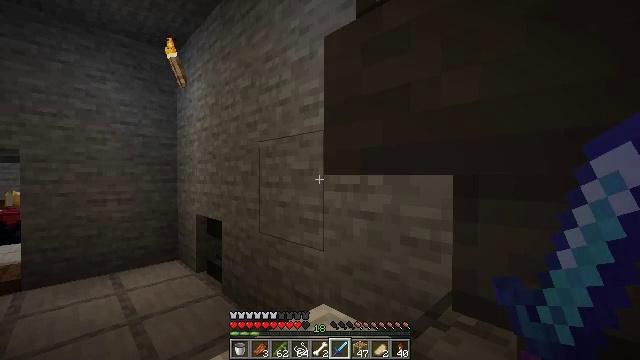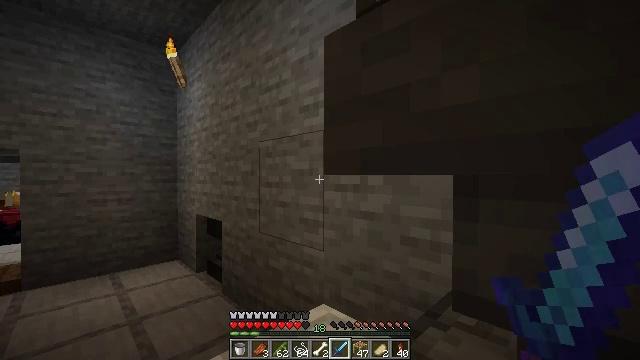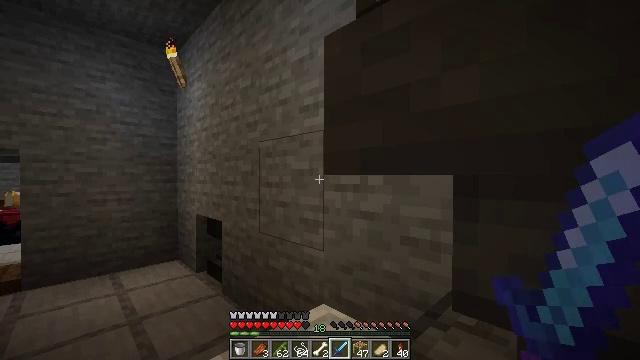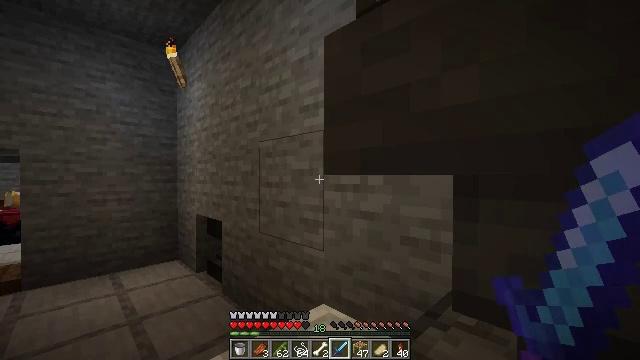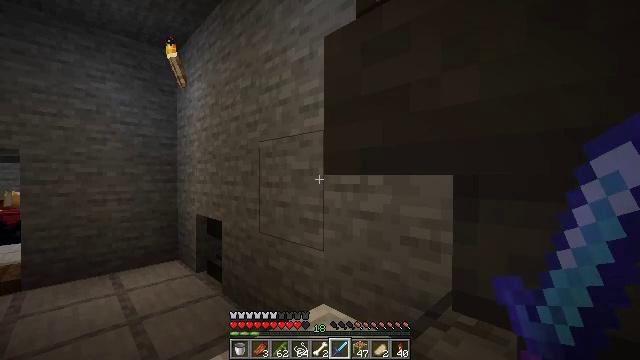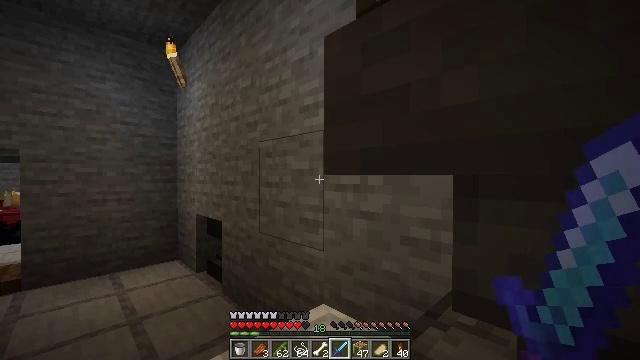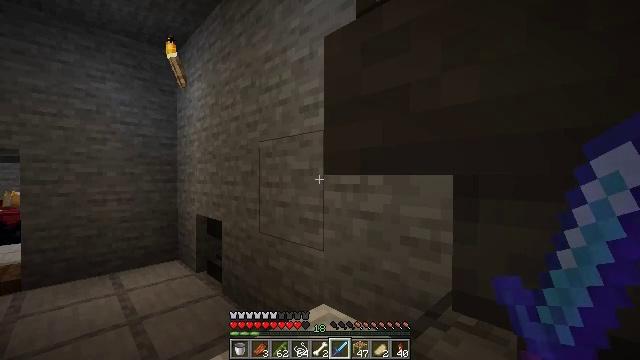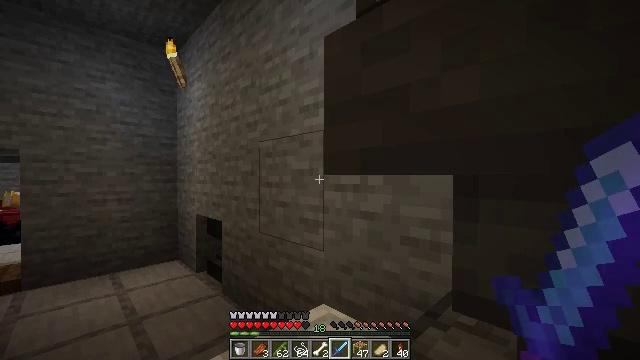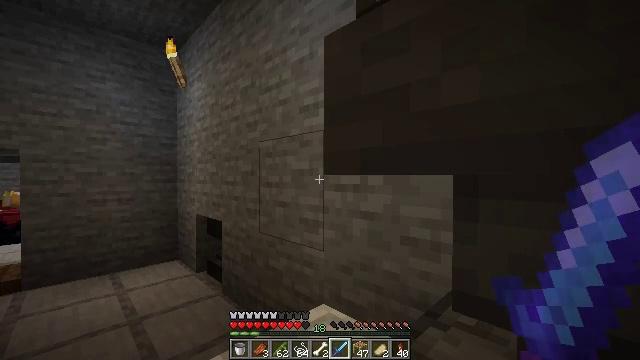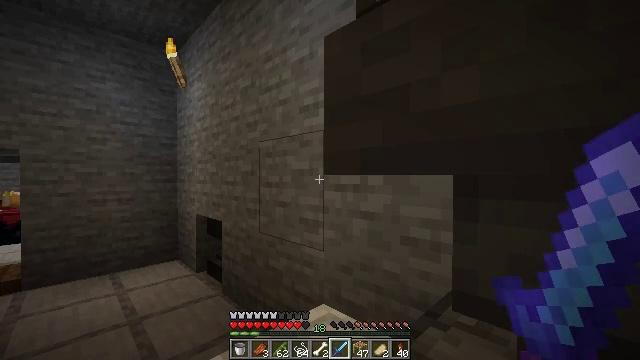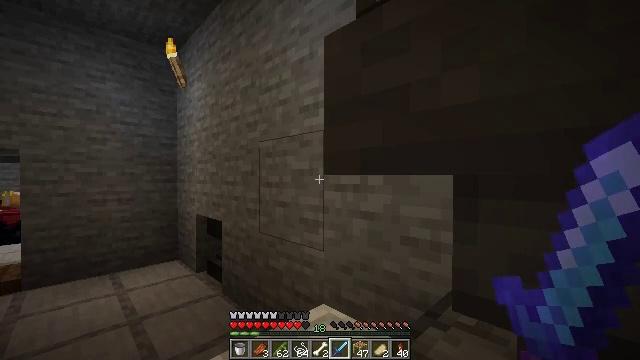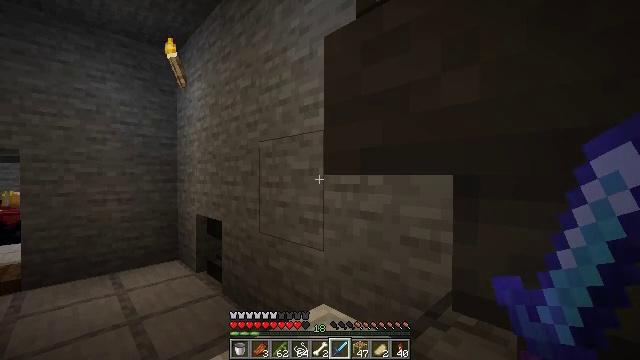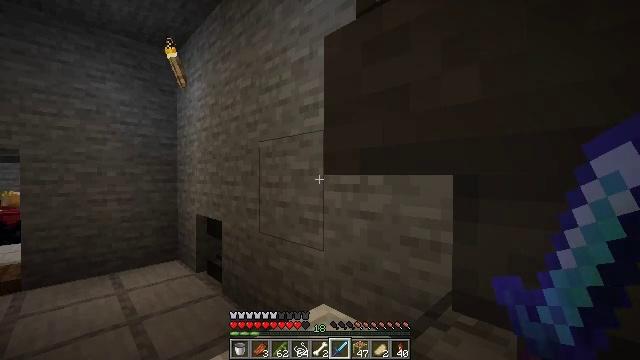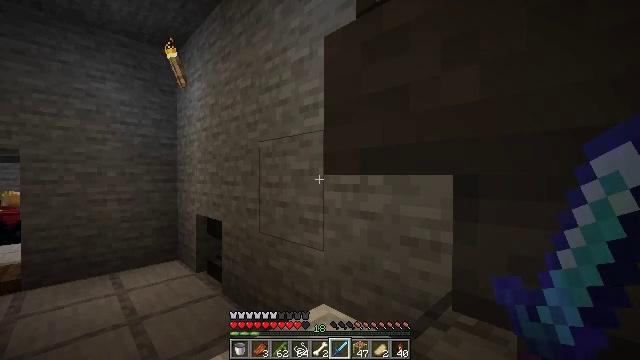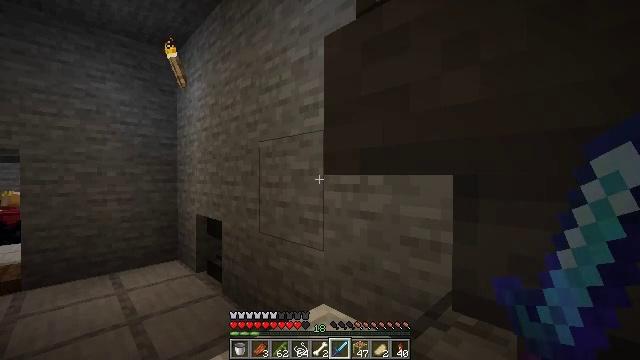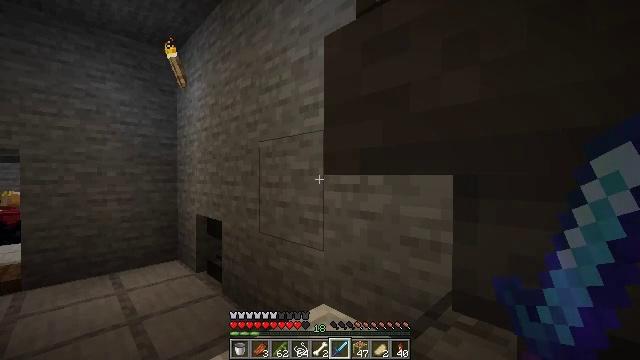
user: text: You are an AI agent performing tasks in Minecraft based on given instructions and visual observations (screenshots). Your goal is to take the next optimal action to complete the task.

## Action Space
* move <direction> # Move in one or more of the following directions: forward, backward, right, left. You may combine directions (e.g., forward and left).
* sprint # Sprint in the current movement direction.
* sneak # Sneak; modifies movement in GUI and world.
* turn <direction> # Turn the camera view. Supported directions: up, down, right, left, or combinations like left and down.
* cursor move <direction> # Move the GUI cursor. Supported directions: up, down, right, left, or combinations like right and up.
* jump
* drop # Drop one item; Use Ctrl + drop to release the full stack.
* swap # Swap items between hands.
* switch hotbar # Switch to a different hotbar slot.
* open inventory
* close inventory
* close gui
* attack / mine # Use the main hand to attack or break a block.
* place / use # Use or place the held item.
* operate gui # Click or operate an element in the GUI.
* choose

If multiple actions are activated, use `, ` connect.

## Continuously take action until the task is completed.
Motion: motion action
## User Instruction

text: Make a scaffolding item with bamboo and string.
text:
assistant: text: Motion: no_op
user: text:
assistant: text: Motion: no_op
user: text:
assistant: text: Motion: no_op
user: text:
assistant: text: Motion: no_op
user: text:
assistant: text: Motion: no_op
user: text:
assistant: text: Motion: no_op
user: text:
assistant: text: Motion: no_op
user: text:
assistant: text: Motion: no_op
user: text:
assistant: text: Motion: no_op
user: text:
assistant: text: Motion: no_op
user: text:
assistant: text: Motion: no_op
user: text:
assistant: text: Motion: no_op
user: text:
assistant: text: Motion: no_op
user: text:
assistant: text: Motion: no_op
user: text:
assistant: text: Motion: no_op
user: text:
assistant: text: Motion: no_op
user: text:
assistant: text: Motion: no_op
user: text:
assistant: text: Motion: no_op
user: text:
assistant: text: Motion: no_op
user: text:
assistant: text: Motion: no_op
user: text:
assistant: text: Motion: no_op
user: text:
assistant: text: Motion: no_op
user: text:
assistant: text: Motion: no_op
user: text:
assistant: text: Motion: no_op
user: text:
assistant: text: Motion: no_op
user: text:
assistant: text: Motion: no_op
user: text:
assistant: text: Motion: no_op
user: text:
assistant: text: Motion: no_op
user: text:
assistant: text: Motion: no_op
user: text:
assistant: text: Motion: no_op